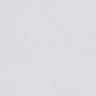
Metastatic tissue present: yes